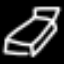
Label: bed